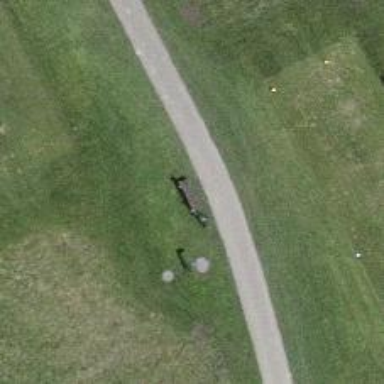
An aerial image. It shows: Bench for seating.